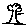
Label: tree